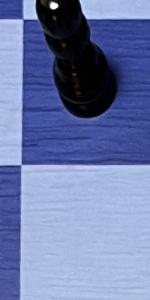
Label: Empty